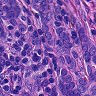
Metastatic tissue present: yes